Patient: sex F, age 65
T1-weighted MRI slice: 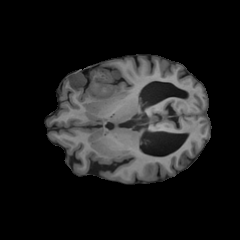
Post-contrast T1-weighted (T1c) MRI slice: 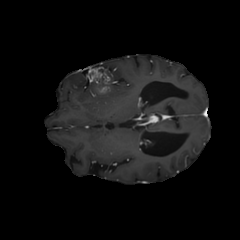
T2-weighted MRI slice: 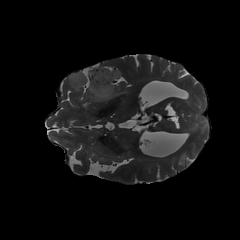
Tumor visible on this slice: yes
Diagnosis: Glioblastoma, IDH-wildtype
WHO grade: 4